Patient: sex F, age 57
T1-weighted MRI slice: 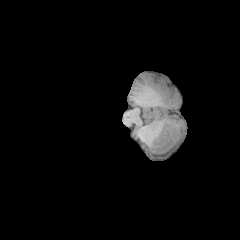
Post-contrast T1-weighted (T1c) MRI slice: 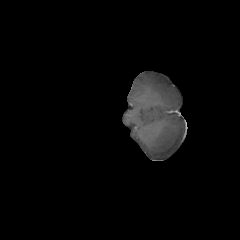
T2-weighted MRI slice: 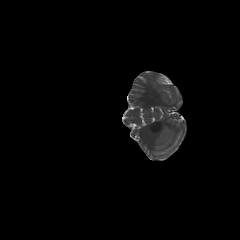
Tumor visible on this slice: no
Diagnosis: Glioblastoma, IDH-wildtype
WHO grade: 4